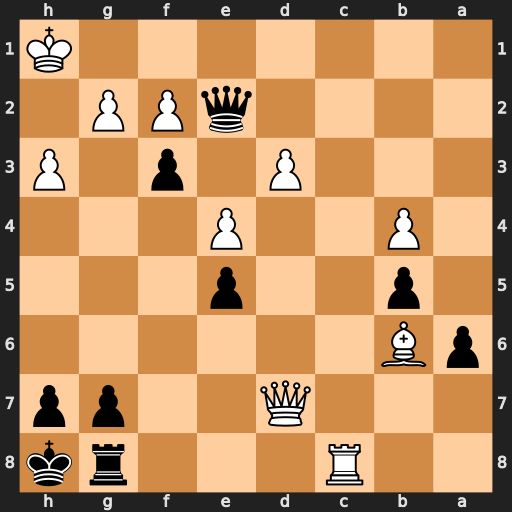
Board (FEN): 2R3rk/3Q2pp/pB6/1p2p3/1P2P3/3P1p1P/4qPP1/7K
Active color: b
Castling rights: -
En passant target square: -
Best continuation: Qf1+ Kh2 Qxg2#